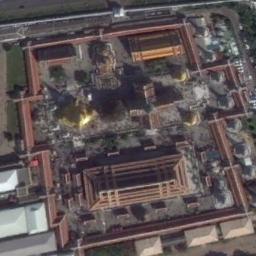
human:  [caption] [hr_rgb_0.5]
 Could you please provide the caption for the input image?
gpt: Lots of buildings are beside the palace .

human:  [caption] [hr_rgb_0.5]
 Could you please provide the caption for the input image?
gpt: The palace has red walls, A cross-shaped church, Some golden top palaces and rectangular palaces .

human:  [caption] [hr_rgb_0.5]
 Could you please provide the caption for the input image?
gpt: The palace is next to the grass with golden roof .

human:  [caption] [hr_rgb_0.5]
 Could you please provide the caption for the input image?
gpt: There are brown buildings and brown walls on the palace .

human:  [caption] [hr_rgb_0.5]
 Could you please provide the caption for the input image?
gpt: There are some golden signs in this palace .